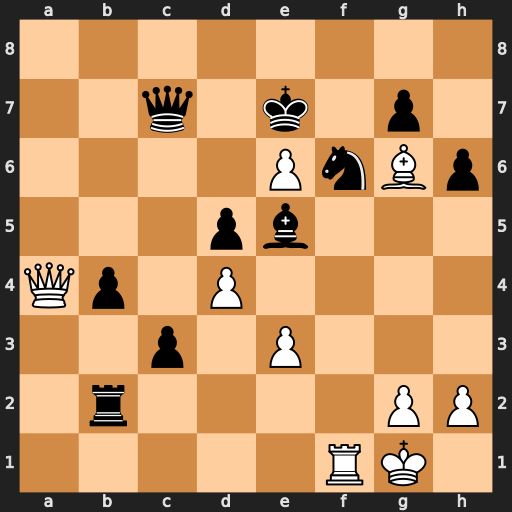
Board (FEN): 8/2q1k1p1/4PnBp/3pb3/Qp1P4/2p1P3/1r4PP/5RK1
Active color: w
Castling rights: -
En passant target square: -
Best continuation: dxe5 Qxe5 Qa7+